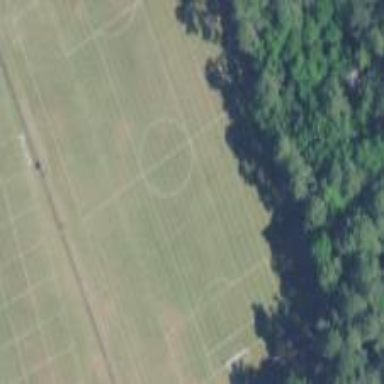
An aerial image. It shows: Soccer pitch for outdoor sports and leisure activities.